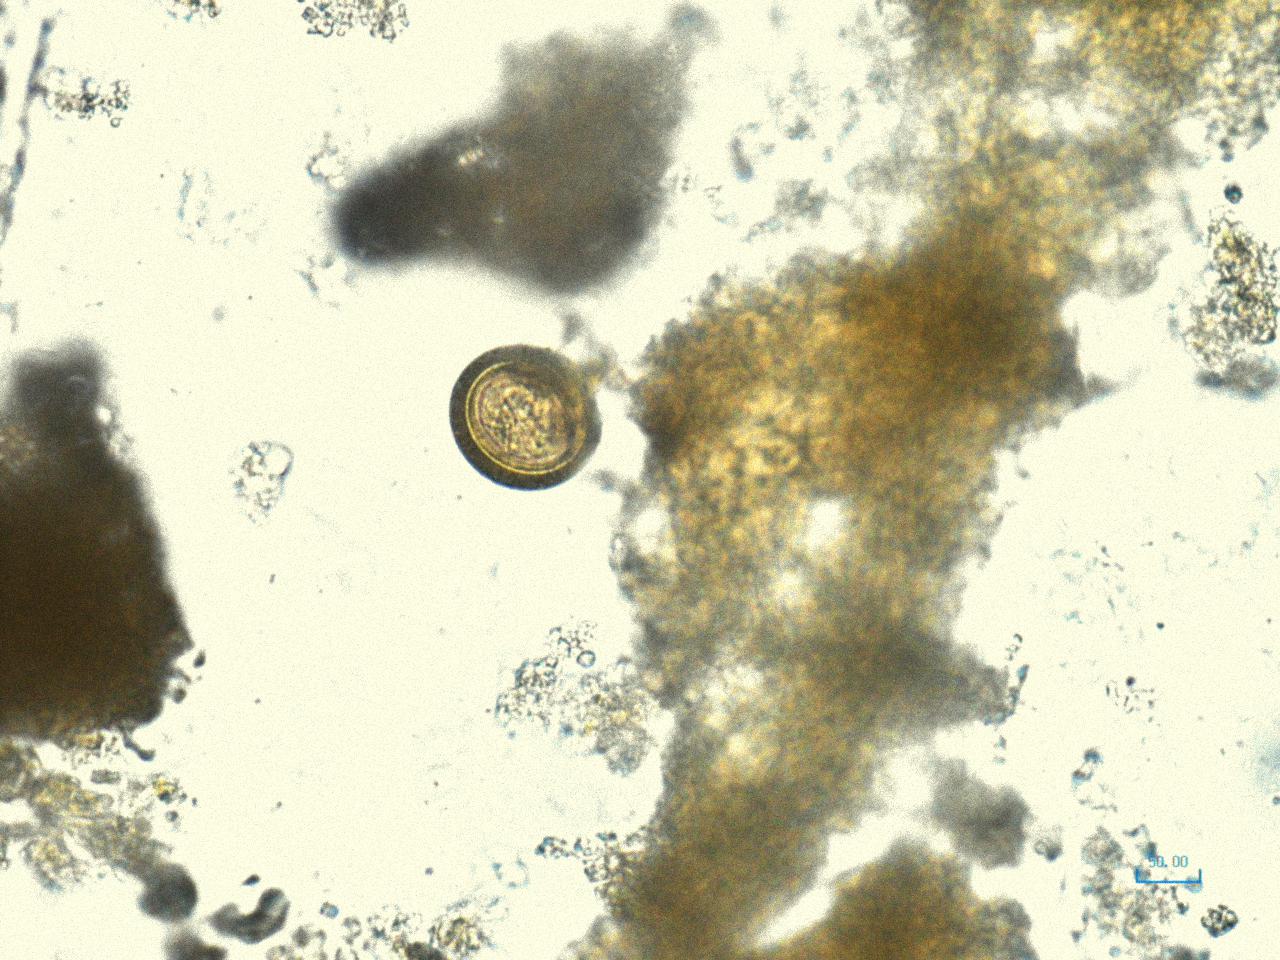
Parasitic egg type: Taenia spp. egg